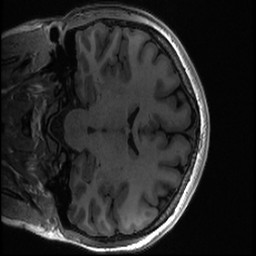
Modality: T1w
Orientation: coronal
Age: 19
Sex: female